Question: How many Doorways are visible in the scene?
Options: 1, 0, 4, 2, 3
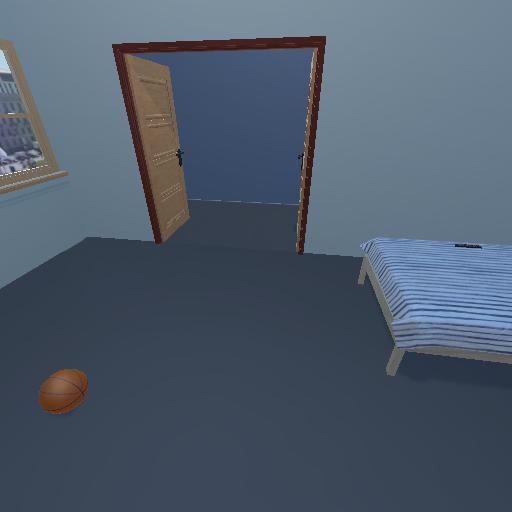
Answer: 1